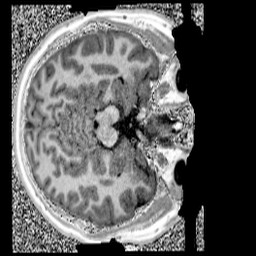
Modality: UNIT1
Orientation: axial
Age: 12
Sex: male
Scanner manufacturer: siemens
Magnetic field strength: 3 T
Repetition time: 4 s
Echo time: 0.00299 s